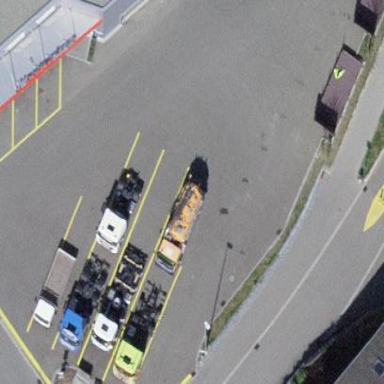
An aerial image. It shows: Parking area with surface.